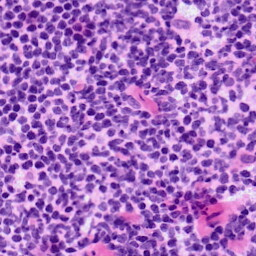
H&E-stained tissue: LymphNode